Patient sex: F
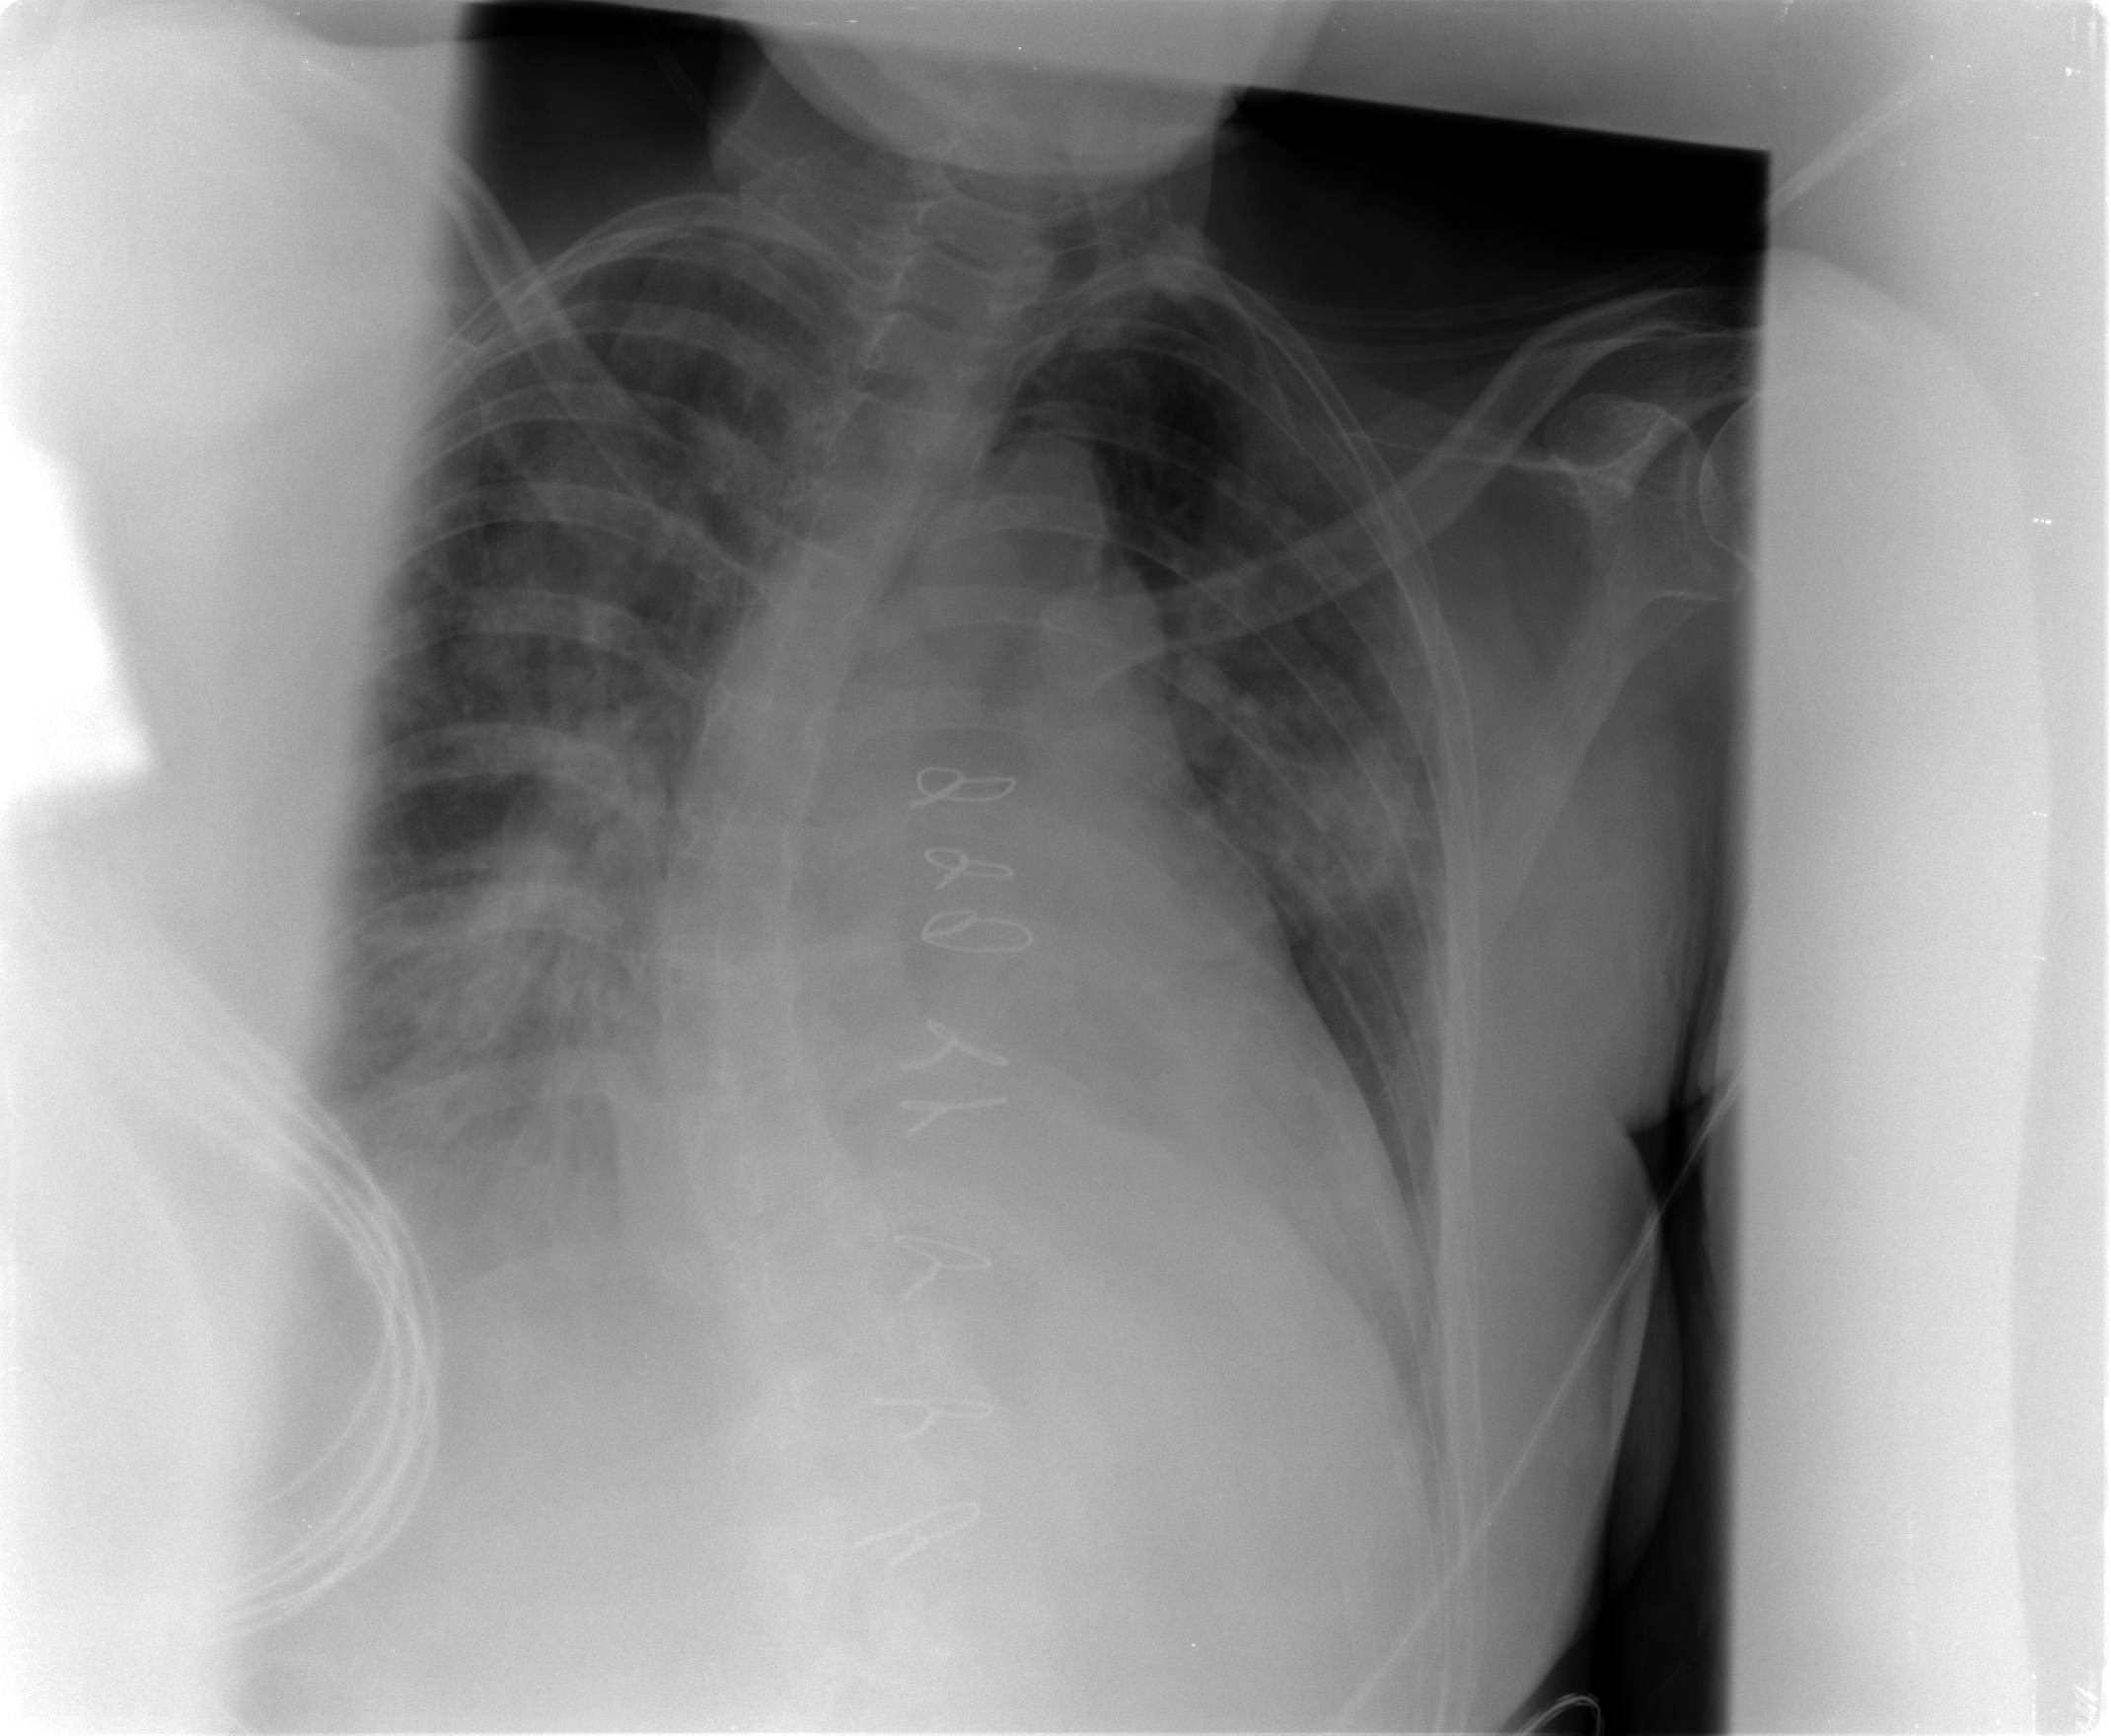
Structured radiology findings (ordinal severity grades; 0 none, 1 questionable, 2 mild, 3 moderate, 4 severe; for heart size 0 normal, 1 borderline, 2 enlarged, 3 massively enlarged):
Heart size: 2
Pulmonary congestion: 3
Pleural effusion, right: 2
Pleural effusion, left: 0
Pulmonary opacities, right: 2
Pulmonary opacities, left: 2
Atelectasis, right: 2
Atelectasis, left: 2